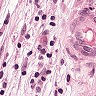
Metastatic tissue present: yes